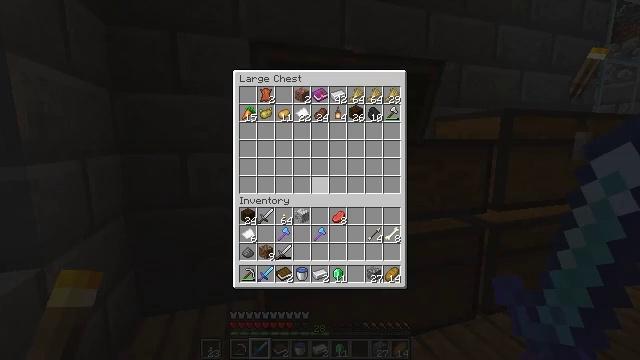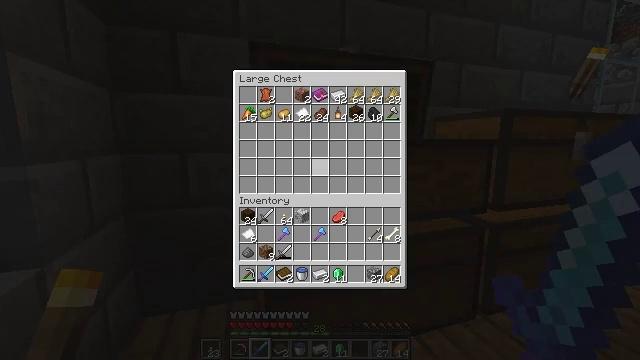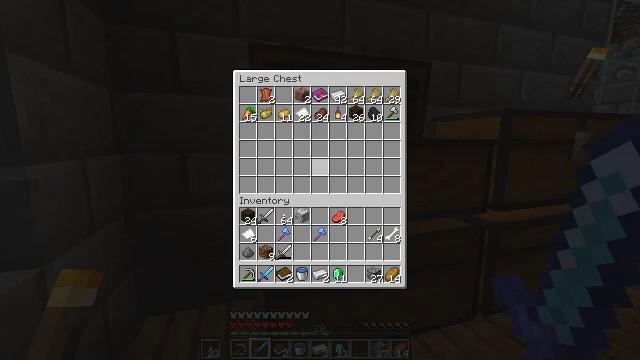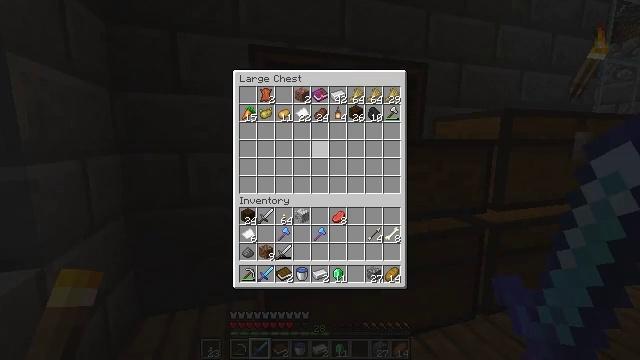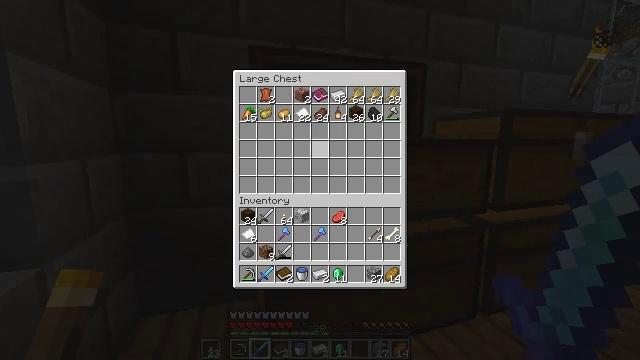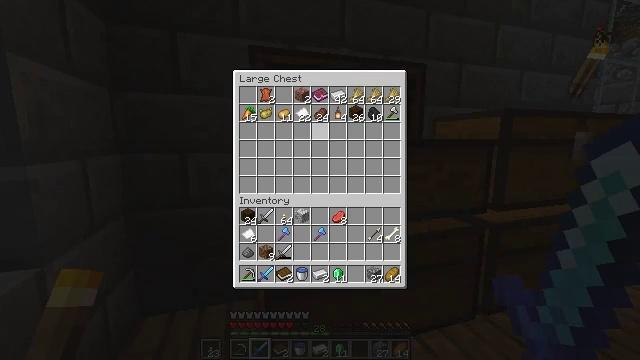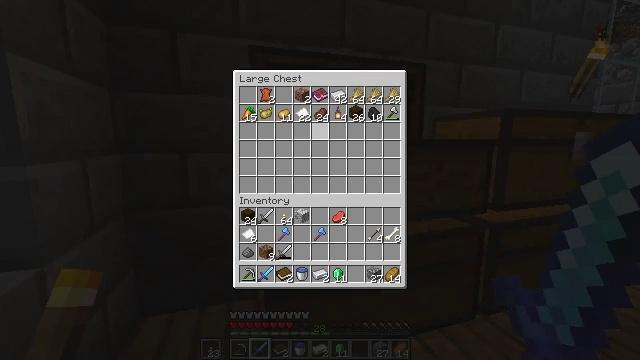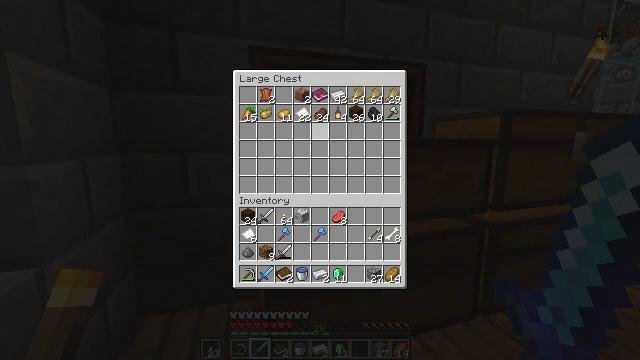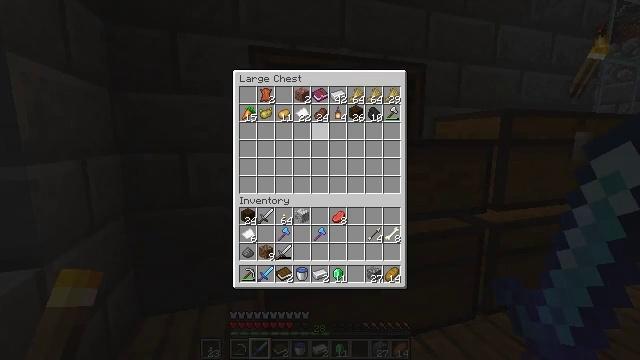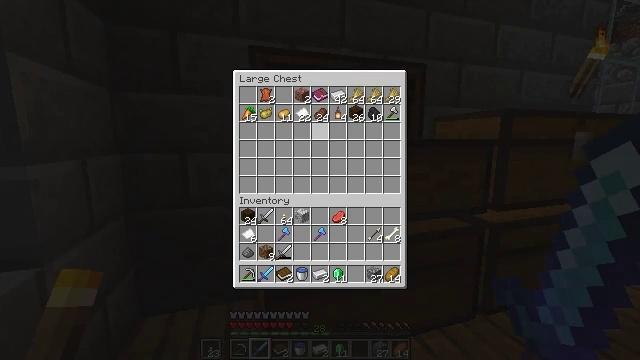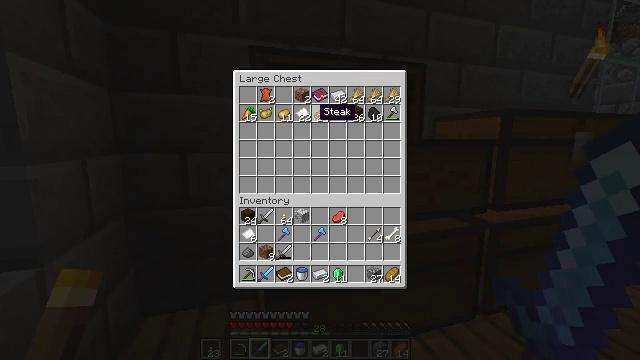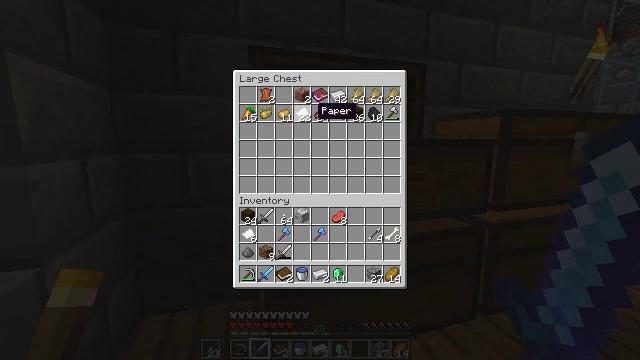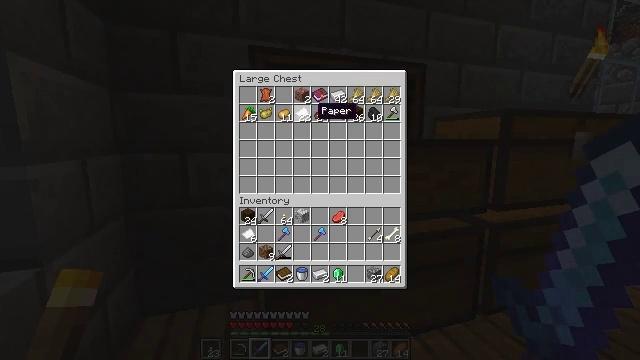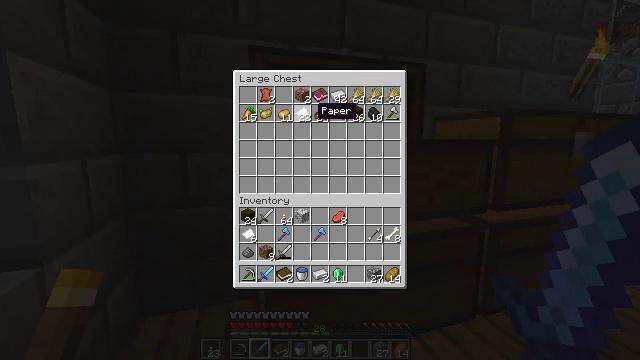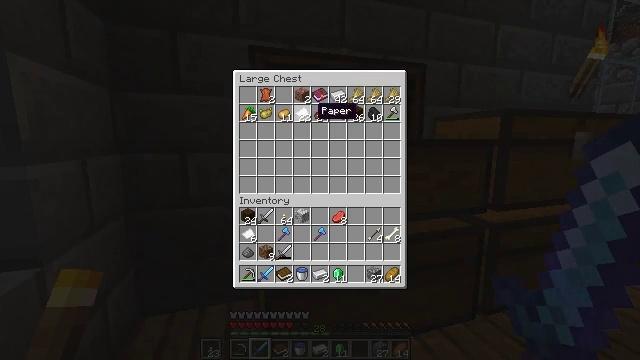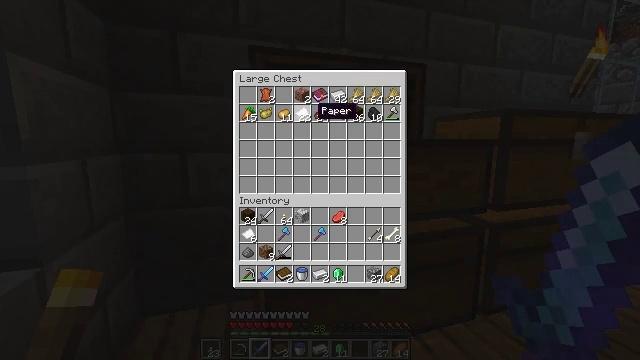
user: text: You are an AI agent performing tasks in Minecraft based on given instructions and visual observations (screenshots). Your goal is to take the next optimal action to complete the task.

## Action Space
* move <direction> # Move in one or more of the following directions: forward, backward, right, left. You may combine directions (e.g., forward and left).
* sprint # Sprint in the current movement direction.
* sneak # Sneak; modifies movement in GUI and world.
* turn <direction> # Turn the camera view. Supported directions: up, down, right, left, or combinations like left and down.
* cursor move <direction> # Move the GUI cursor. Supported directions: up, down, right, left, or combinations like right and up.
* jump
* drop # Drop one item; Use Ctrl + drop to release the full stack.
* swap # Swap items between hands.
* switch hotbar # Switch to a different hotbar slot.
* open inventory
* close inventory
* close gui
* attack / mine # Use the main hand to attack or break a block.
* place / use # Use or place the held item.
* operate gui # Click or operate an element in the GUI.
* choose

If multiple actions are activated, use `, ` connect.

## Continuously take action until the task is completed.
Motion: motion action
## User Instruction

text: Make a map using a crafting table.
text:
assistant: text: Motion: sneak, cursor move up
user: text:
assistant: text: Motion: sneak, cursor move up
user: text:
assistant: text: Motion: sneak, cursor move up
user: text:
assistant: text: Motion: sneak, cursor move up
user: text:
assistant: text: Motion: sneak
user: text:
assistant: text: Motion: sneak
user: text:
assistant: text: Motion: sneak
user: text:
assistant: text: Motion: sneak
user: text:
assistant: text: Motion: sneak, cursor move up
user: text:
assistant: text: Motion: sneak
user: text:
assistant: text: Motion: sneak
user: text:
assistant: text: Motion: sneak
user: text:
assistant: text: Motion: sneak
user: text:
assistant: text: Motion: sneak
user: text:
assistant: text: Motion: sneak
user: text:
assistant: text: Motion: sneak
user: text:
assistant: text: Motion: sneak
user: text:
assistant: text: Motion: sneak
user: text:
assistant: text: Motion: sneak, cursor move down
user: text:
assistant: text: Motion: sneak, cursor move down
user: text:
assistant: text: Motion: sneak, cursor move down
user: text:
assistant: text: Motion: sneak, cursor move down
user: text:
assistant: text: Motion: sneak
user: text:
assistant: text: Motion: sneak
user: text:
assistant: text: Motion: sneak
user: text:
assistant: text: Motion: sneak, cursor move down
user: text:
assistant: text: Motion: sneak, cursor move down
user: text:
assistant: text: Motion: sneak
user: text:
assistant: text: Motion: sneak
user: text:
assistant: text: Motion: sneak